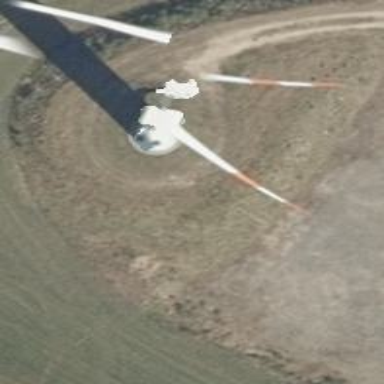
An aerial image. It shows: Wind generator powered by wind turbines of horizontal axis type. It is manufactured by Vestas.